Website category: book
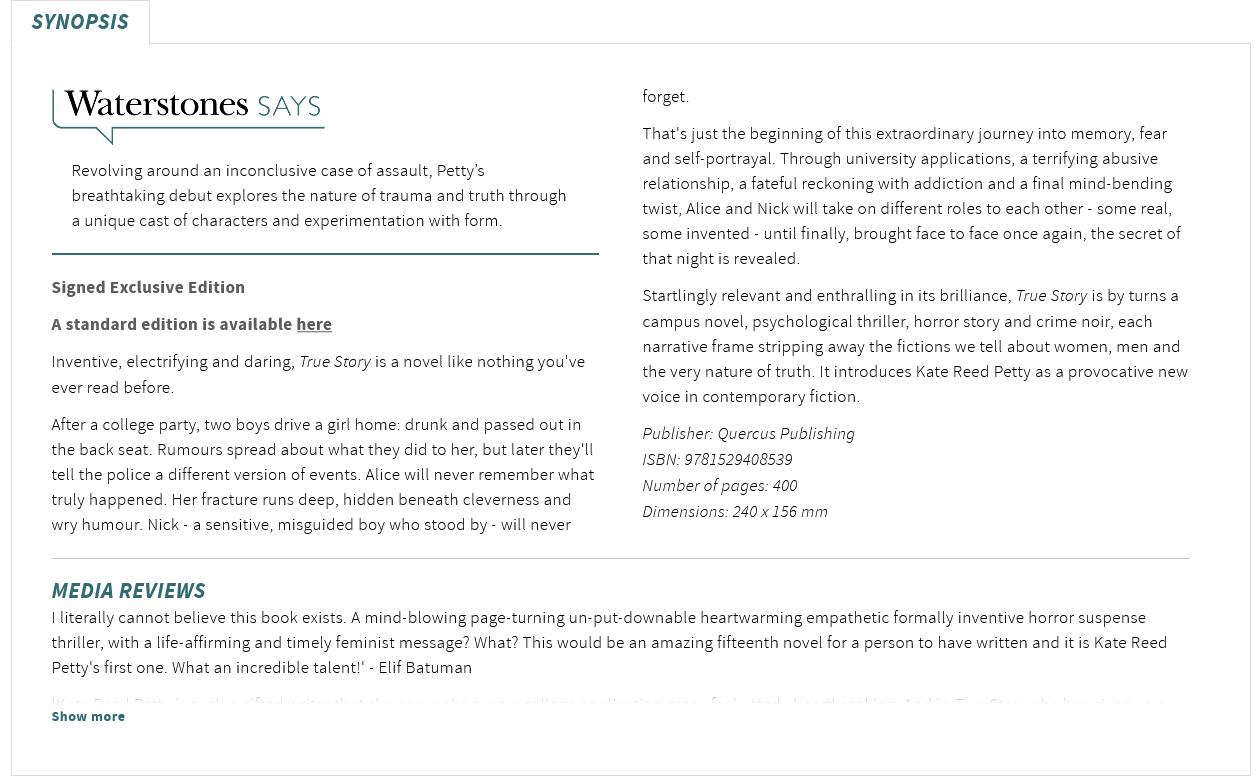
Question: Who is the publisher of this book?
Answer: Quercus Publishing

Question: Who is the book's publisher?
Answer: Quercus Publishing

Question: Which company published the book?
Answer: Quercus Publishing

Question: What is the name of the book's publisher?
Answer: Quercus Publishing

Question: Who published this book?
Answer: Quercus Publishing

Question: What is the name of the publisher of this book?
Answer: Quercus Publishing

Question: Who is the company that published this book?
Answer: Quercus Publishing

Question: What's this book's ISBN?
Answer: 9781529408539

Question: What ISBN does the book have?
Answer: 9781529408539

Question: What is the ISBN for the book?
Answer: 9781529408539

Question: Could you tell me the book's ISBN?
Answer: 9781529408539

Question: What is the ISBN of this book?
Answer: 9781529408539

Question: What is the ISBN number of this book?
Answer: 9781529408539

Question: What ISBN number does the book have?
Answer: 9781529408539

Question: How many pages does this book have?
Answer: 400

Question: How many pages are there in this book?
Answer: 400

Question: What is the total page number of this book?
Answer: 400

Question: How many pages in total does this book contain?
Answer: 400

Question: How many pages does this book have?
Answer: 400

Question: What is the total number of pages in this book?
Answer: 400

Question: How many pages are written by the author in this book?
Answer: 400

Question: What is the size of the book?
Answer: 240 x 156 mm

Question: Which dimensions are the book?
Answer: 240 x 156 mm

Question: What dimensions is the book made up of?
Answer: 240 x 156 mm

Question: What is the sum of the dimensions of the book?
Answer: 240 x 156 mm

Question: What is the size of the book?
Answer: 240 x 156 mm

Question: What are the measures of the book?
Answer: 240 x 156 mm

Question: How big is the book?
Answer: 240 x 156 mm